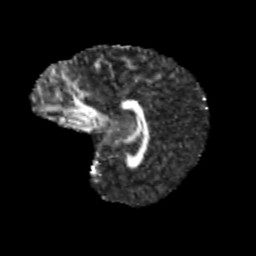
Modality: FA
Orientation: sagittal
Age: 13
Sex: male
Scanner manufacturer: siemens
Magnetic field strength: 3 T
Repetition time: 3.8 s
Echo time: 0.07 s